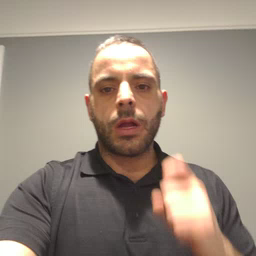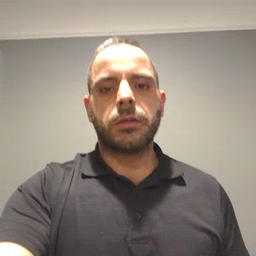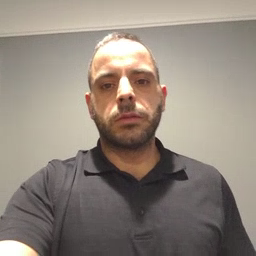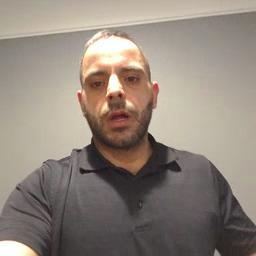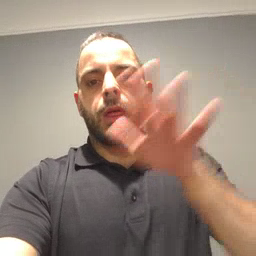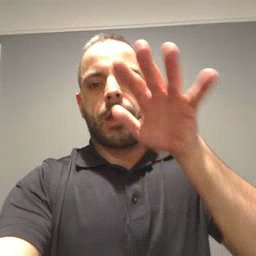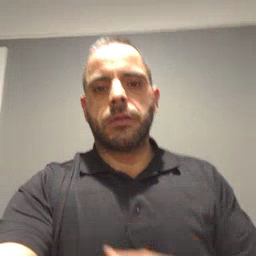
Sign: alligator